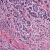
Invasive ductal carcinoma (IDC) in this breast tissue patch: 1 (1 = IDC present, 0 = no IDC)